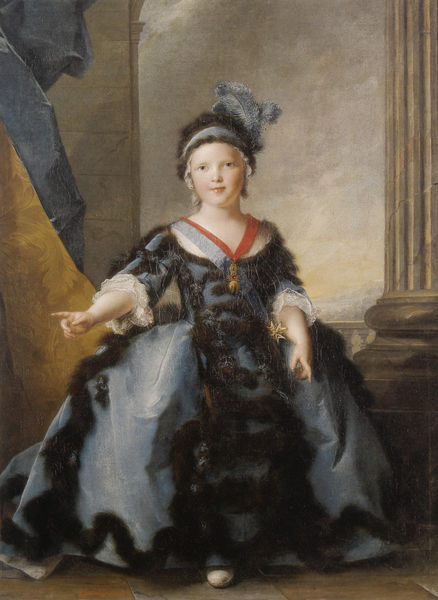
Titel: Louis-Joseph-Xavier de France, duc de Bourgogne
Künstler: Jean-Marc Nattier
Standort: Versailles
Institution: Musée National du Château de Versailles et de Trianon
Schlagwörter: blau, feder, fuß, gemälde, hand, haut, himmel, schatten, weiß, aquarell, gelb, grün, mädchen, ocker, braun, fenster, finger, frau, frisur, geste, grau, hell, hintergrund, hut, kleid, licht, mund, nase, orange, schmuck, schwarz, säule, ausblick, blick, boa, rot, tuch, beige, muster, rock, schleife, blond, jung, wand, architektur, arm, arme, augen, band, barock, falten, federn, gesicht, haarschmuck, kleidung, pelz, spitze, stirnband, weit, ärmel, bildnis, hände, portrait, porträt, vorhang, öl, boden, gewand, gold, reich, stickerei, stoff, adel, kind, klassizismus, spitzen, brosche, kontrast, lippen, locken, prinzessin, schulter, schultern, seide, kanneliert, fell, hellblau, schärpe, infant, infantin, spanien, halsband, schuhe, kette, klein, haarband, pilaster, treppe, blue, column, curtain, curtains, fancy, feathers, fringe, hands, hat, oil, palace, red, white, window, black, dress, face, female, grey, hair, lace, lady, nose, old, painting, robe, room, seated, sitting, wall, woman, yellow, zeigefinger, gown, oil painting, brown, floor, faltenwurf, rüschen, zeigen, hautfarbe, spanisch, medaillon, kreuz, stern, scharz, gestik, orden, scherpe, nerz, kopfputz, schuh, fräulein, brokat, gestus, feather, eck, skin, sky, stone, prinz, building, ear, girl, head, young, fingerzeig, kanneluren, child, costume, drapes, eyes, ribbon, sash, zentrum, adelig, königin, medaille, porch, basis, deuten, postament, fließen, frame, kopfschmuck, fur, mouth, realism, silk, necklace, smile, youth, reifrock, golf, storm, ballkleid, drape, drapery, marble, victorian, verziehrung, royal, leaves, neck, family, vorhan, mittelachse, historical, art, back, foot, shoe, weisen, eye, zeigegestus, pelzbesatz, headband, pale, geand, blue dress, baby, pillar, medal, pointing, hinweisen, rich, kid, bow, handzeichen, star, zeigt, royalty, säuöe, hairband, point, europe, blonde, broche, black dress, colomn, tile, verweisen, medallion, brooch, princess, queen, european, wealthy, achärpe, medals, mäfdchen, orde, pumelig, aristocrat, petticoat, doll, headdress, headress, indoors, infanta, p#kopfschmuck, honour, elite, furr, cherib, feather hat, expensice, dressing up, poimt, yound, fraqu, necklance, fur edge, fur-trimmed, fhoe